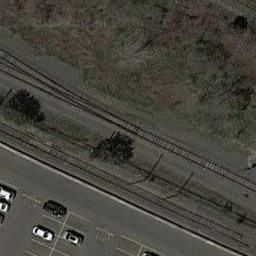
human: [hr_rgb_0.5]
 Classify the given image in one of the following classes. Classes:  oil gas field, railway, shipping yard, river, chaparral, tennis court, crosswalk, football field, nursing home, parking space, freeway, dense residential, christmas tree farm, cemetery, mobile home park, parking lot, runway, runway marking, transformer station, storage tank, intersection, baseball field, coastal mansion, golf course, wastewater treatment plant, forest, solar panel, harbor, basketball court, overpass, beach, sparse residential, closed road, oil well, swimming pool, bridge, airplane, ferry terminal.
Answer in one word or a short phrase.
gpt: railway